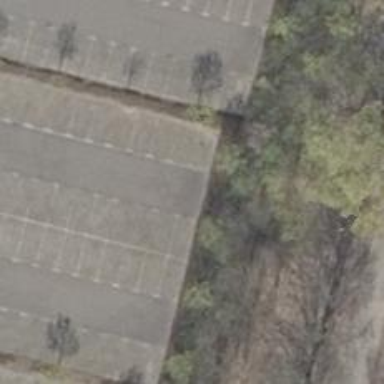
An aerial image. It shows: Paved parking aisle used as service road.